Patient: sex F, age 71
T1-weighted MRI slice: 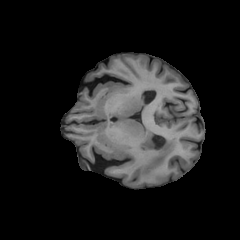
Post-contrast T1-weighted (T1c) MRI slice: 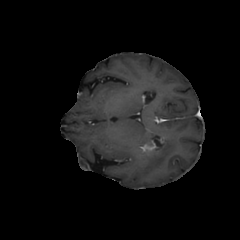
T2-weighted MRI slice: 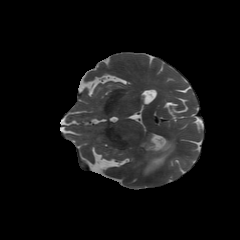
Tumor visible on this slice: yes
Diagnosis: Glioblastoma, IDH-wildtype
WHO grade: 4